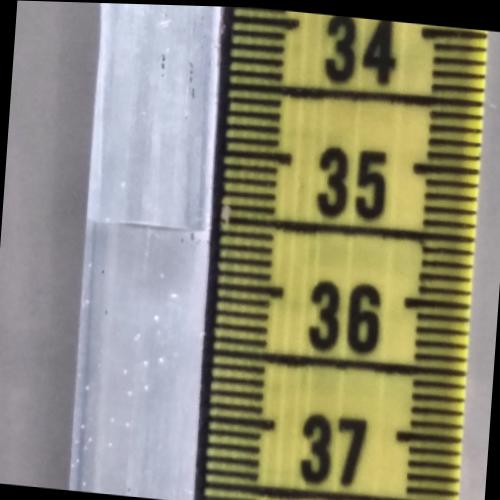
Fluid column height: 35.6 cm